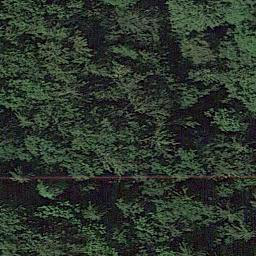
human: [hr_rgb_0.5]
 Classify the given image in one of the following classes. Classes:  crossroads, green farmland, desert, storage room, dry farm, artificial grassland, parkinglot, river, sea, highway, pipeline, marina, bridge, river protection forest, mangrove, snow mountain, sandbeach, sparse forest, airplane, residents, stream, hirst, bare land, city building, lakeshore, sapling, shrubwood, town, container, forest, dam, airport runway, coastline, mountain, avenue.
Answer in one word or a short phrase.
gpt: forest